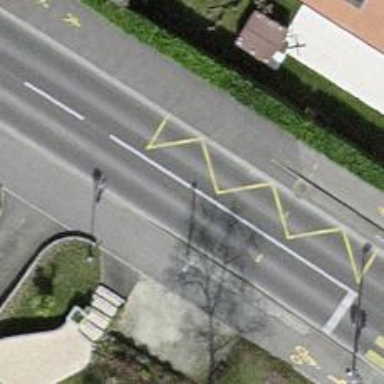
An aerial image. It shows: Public transport stop position.